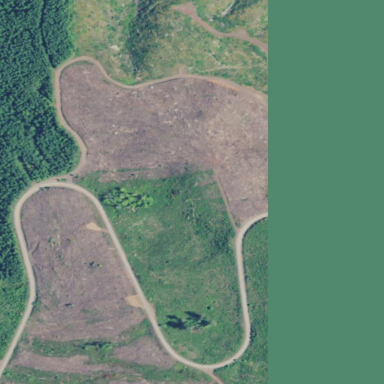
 likely man-made clearing in the landscape."